Question: Is there any way to programatically lookup the list of directories currently setup on Windows' Media Libraries?
E.g.: Supposing I have the following libraries (I apologize for the portuguese, but you'll get the idea):

How can I get programatically these listed on the ?
'''
D:\Filmes
D:\Series
D:\Videos
'''
<URL> almost got me there, but its not exactly what I want. So far, my alternative is trying to look that up directly from the .
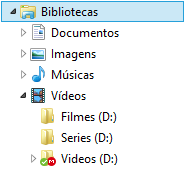
Answer: Here it is, finally!
'''
using System.Runtime.InteropServices;
using System.Diagnostics;
using System.IO;
using System.Xml;
[DllImport("shell32.dll")]
private static extern int SHGetKnownFolderPath([MarshalAs(UnmanagedType.LPStruct)] Guid rfid, uint dwFlags, IntPtr hToken, ref IntPtr ppszPath);
public void GetVideoLibraryFolders()
{
var pathPtr = default(IntPtr);
var videoLibGuid = new Guid("491E922F-5643-4AF4-A7EB-4E7A138D8174");
SHGetKnownFolderPath(videoLibGuid, 0, IntPtr.Zero, ref pathPtr);
string path = Marshal.PtrToStringUni(pathPtr);
Marshal.FreeCoTaskMem(pathPtr);
List<string> foldersInLibrary = new List<string>();
using (XmlReader reader = XmlReader.Create(path))
{
while (reader.ReadToFollowing("simpleLocation"))
{
reader.ReadToFollowing("url");
foldersInLibrary.Add(reader.ReadElementContentAsString());
}
}
for (int i = 0; i < foldersInLibrary.Count; i++)
{
if (foldersInLibrary[i].Contains("knownfolder"))
{
foldersInLibrary[i] = foldersInLibrary[i].Replace("knownfolder:{", "");
foldersInLibrary[i] = foldersInLibrary[i].Replace("}", "");
SHGetKnownFolderPath(new Guid(foldersInLibrary[i]), 0, IntPtr.Zero, ref pathPtr);
foldersInLibrary[i] = Marshal.PtrToStringUni(pathPtr);
Marshal.FreeCoTaskMem(pathPtr);
}
}
// foldersInLibrary now contains the path to all folders in the Videos Library
}
'''
So, how did I do it?
First off, there's this function 'SHGetKnownFolderPath' in the 'shell32.dll' library, which returns the path of a folder provided its GUID (<URL>.
And there's also a <URL> of GUIDs for each Known Folder on Windows.
'"491E922F-5643-4AF4-A7EB-4E7A138D8174"' is the ID for the 'Videos_Library' folder.
But there's one problem! That function will return this path: '%appdata%\Microsoft\Windows\Libraries\Videos.library-ms'
If you try to access that folder with methods like 'Directory.GetDirectories' you will get a 'DirectoryNotFoundException'. What's wrong? Well, the problem is: 'Videos.library-ms' isn't a folder! It's a XML file. If you open it with some text editor, you'll see.
After discovering that it was a XML file, then all I had to do was to read it and we would have the path to the directories. If you open the xml, you'll see that all the folders in a Library are under '<simpleLocation>' elements. So you simply have to read all the '<simpleLocation>' XML Elements and then their child element '<url>', which content contains the path for the folder itself.
Although that could be the end, I luckily noticed that not every folder path is described as an usual path in the '.library-ms' file; some of them are described with GUID's (yes, those same I linked previously), and those have the 'knownfolder' attribute in them. Thus, in the last 'for', I search for elements in the List of directories which have the 'knownfolder' attribute in them. For each one found, I then replace their value with the correct one, by searching all over again to which path that GUID points using 'SHGetKnownFolderPath'.
So, that's it!